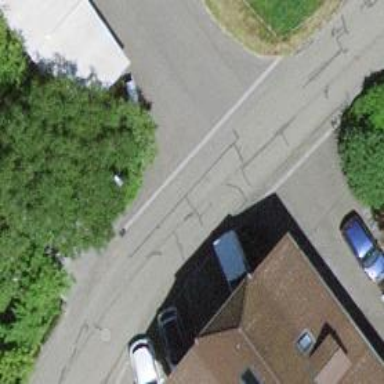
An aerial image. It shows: Unclassified road with cobblestone surface.